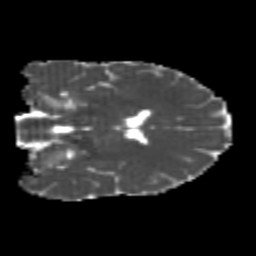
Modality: MD
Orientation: coronal
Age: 22
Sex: female
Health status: healthy
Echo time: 0.074 s